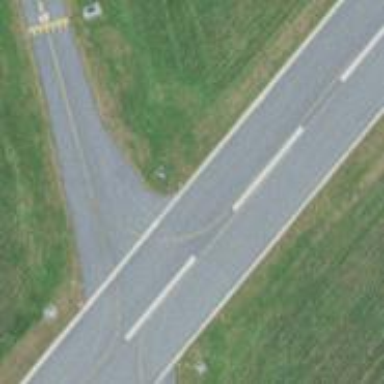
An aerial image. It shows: Runway surface made of asphalt at airport.